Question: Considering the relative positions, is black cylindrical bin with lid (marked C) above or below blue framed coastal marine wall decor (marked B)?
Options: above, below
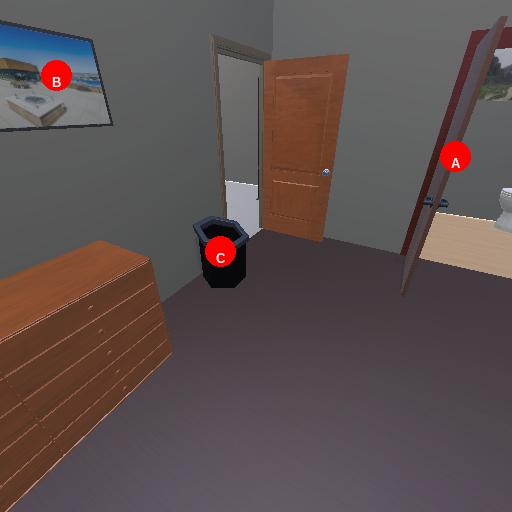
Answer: above